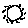
Label: sun